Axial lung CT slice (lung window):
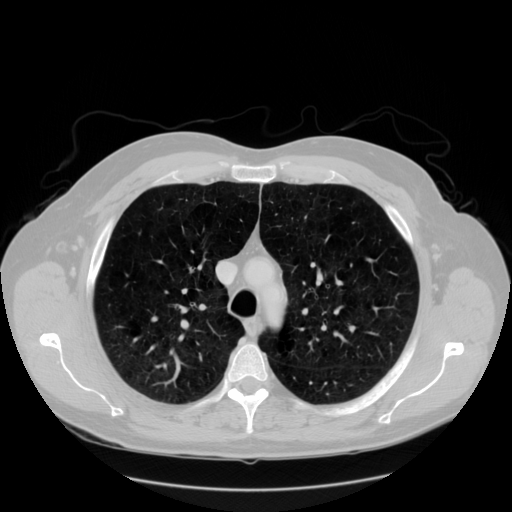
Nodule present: no